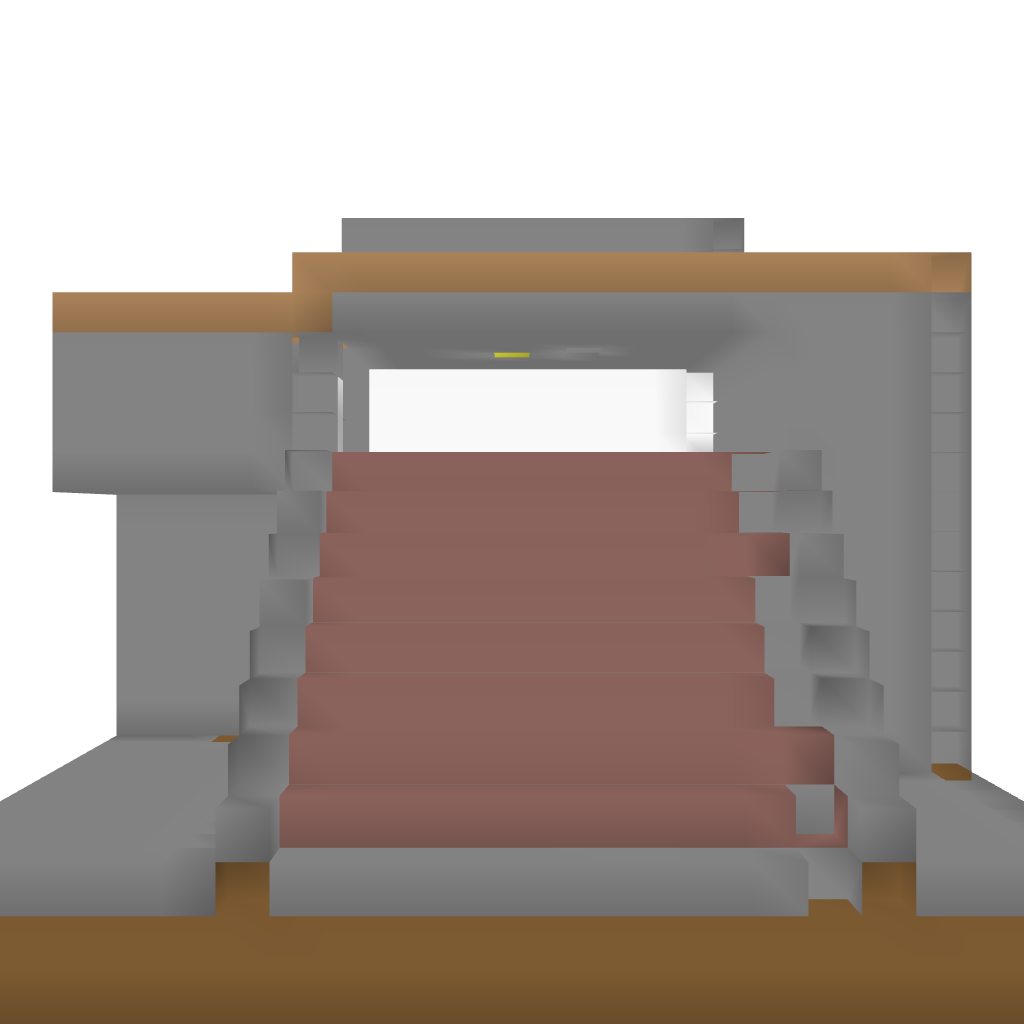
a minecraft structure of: Drop-party good quality